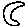
Label: moon